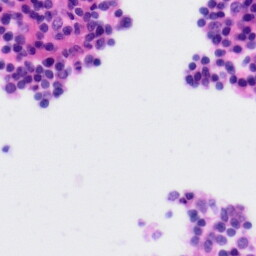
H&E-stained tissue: Tonsil